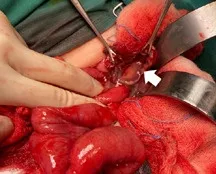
ruptured omental cyst (arrow) during mobilisation from dense adhesion with the surrounding structure.
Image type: medical_photograph (other_medical_photograph)